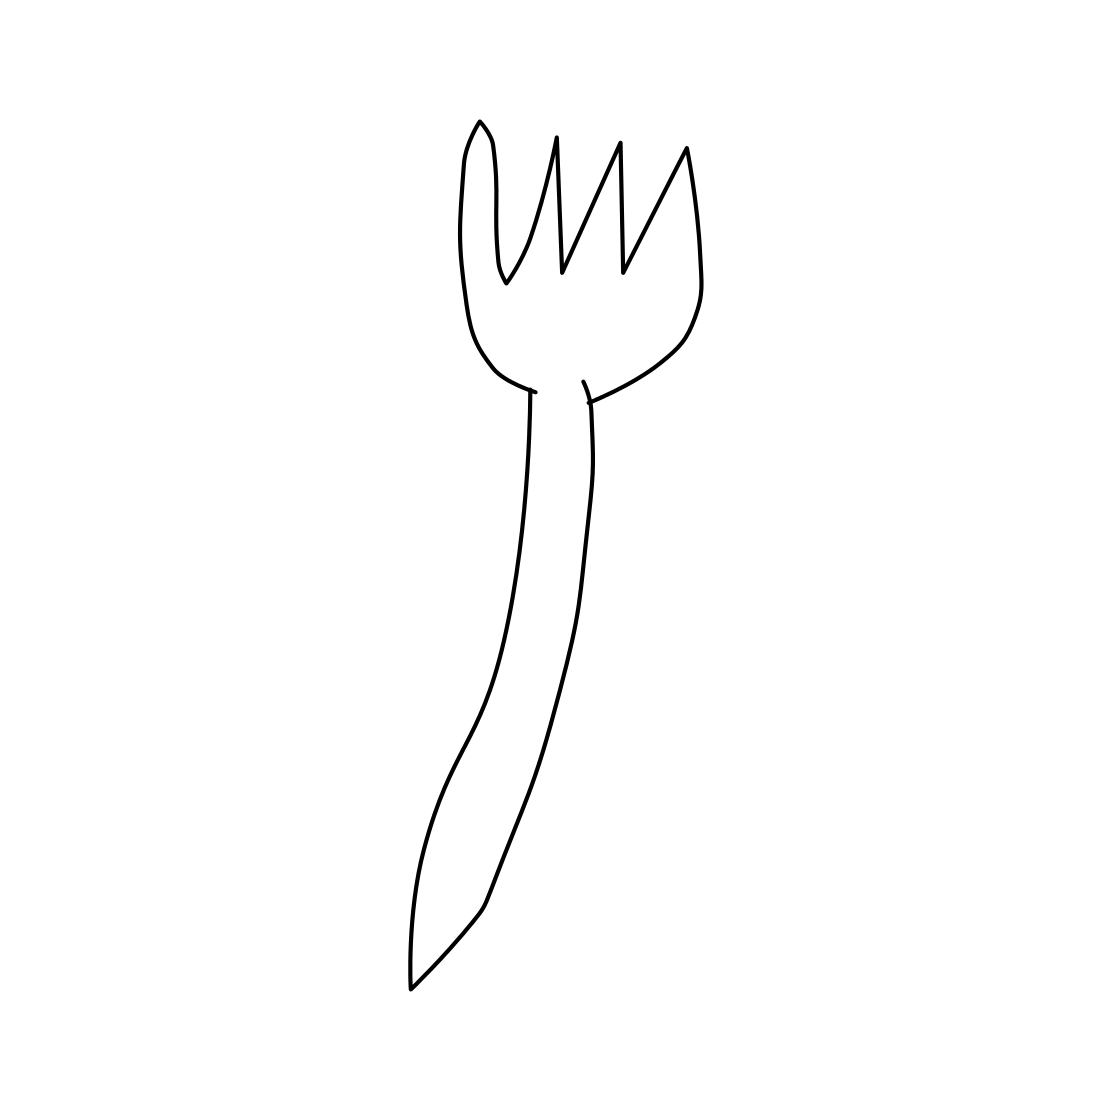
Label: fork